Question: I get some strange behaviour when I load data via my custom VirtualPathProvider.
It might be important to mention, that I am trying to use this view as a layout.
'''
public class MyVirtualPathProvider : VirtualPathProvider
{
public MyVirtualPathProvider()
: base()
{
}
public override CacheDependency GetCacheDependency(string virtualPath, IEnumerable virtualPathDependencies, DateTime utcStart)
{
if ((virtualPath.StartsWith("/Path/") ||
virtualPath.StartsWith("~/Path/")) && virtualPath.EndsWith(".cshtml"))
{
String name = virtualPath.Replace("/Path/", "").Replace(".cshtml", "");
Uri uri = new Uri("http://www.example.com/Handler.ashx?path=" + name);
return new WebCacheDependency(uri.ToString());
}
return base.GetCacheDependency(virtualPath, virtualPathDependencies, utcStart);
}
public override bool FileExists(string virtualPath)
{
if ((virtualPath.StartsWith("/Path/") ||
virtualPath.StartsWith("~/Path/")) && virtualPath.EndsWith(".cshtml"))
return true;
return base.FileExists(virtualPath);
}
public override VirtualFile GetFile(string virtualPath)
{
if (virtualPath.StartsWith("/Path/") || virtualPath.StartsWith("~/Path/"))
return new TemplateVirtualFile(virtualPath);
return base.GetFile(virtualPath);
}
}
'''
I also have implemented a custom (dummy) CacheDependency
'''
public class WebCacheDependency : CacheDependency
{
public WebCacheDependency(String url)
{
this.SetUtcLastModified(DateTime.UtcNow);
}
}
'''
Now there are two things that don't work. First, all loaded views are being cached and secondly, code inside the file (@Html.ActionLink ... etc.) does not work, It just gives an error "assembly missing".
Has anyone an idea how to remedy those two problems?
There's already a solution of the second problem (<URL> however I really don't get it how this problem can be solved inside the FileExists method.
Thank you!
Update: An image of the error message

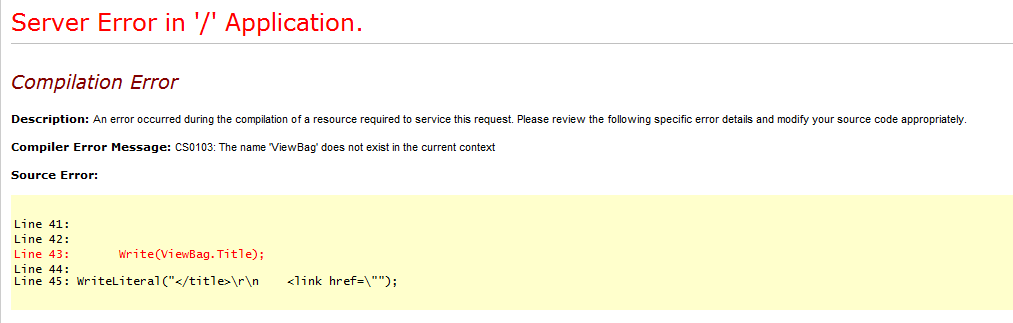
Answer: Do you have your web.config properly setup for Razor? If you don't specify the of 'WebViewPage' you won't have access to the 'ViewBag' as its not in the default base type, 'WebPageBase'.
Your web.config should look something like this:
'''
<system.web.webPages.razor>
<pages pageBaseType="System.Web.Mvc.WebViewPage">
[...]
</pages>
</system.web.webPages.razor>
'''
Note the attribute. More info here: <URL>
> By default, the default value for is <URL>.